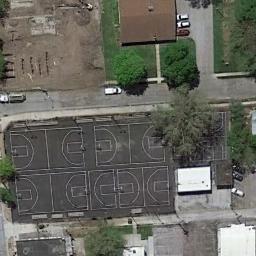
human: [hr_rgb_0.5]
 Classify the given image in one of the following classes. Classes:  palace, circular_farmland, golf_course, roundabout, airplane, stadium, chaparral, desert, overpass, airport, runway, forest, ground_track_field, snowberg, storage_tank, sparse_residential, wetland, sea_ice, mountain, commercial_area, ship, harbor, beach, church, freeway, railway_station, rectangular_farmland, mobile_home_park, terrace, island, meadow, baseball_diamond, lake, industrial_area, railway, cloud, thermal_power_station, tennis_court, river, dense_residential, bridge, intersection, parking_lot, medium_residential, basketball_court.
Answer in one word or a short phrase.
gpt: basketball_court